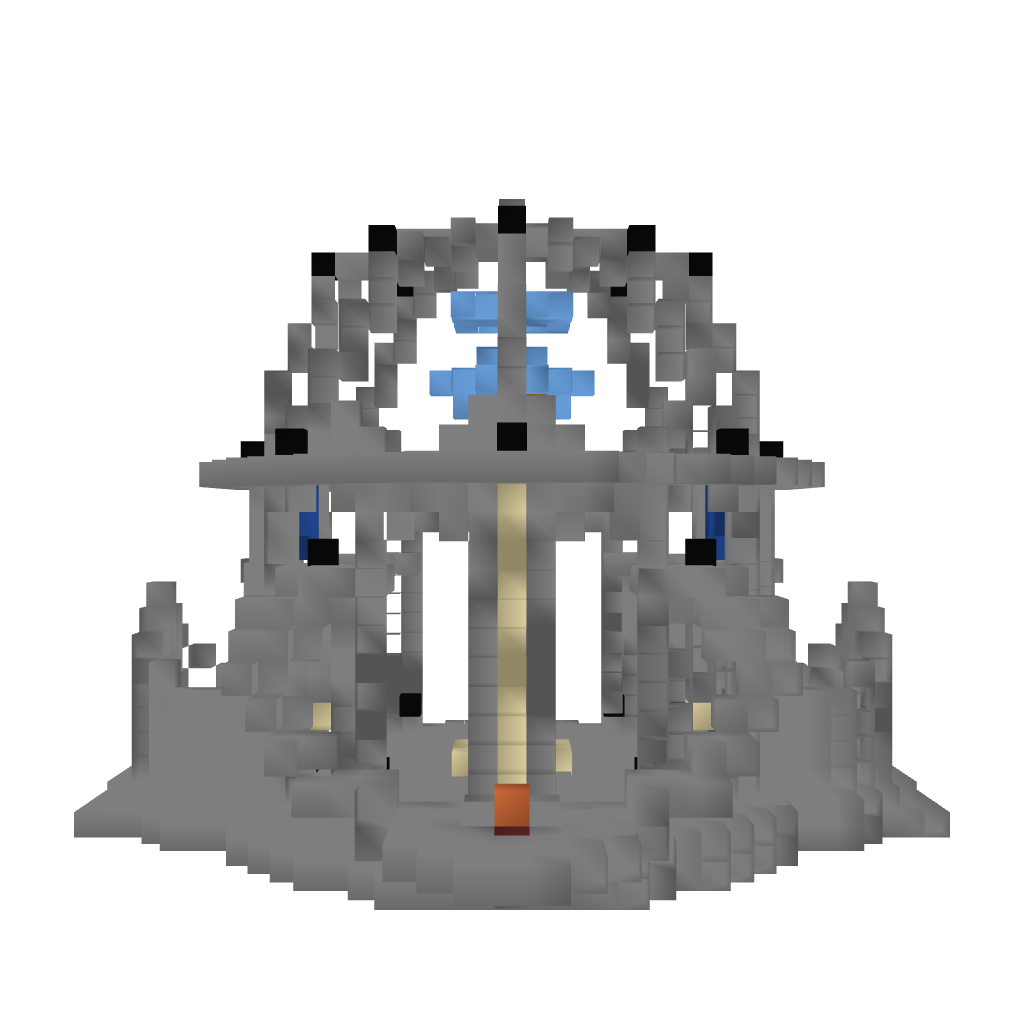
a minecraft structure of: Farstrider enclave